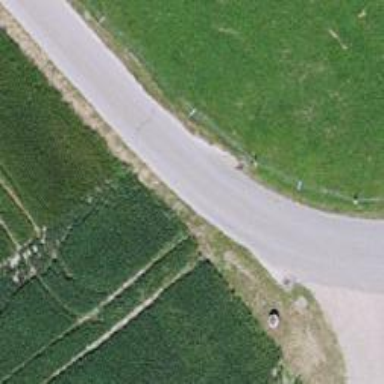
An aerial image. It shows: Unclassified road with gravel surface.